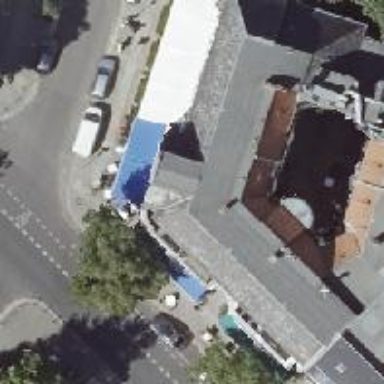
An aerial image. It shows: Restaurant.